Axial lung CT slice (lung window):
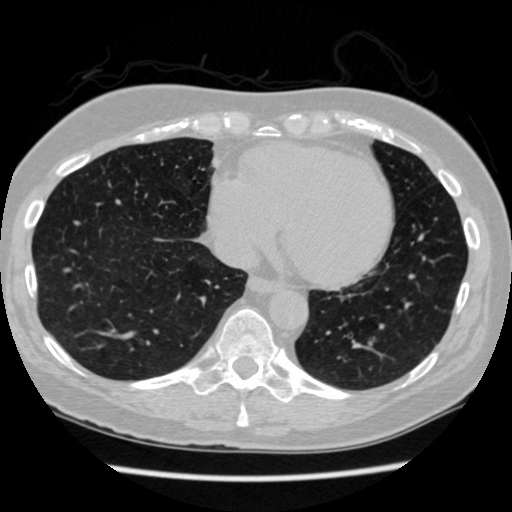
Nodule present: no